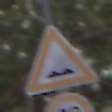
Verkehrszeichen: UnebeneFahrbahn
Zusatzzeichen unten: Geschwindigkeit90
Umgebung: Outdoor, Nature
Tageszeit: MorningAfternoon
Wetter: PartlyCloudy
Licht: Natural
Jahreszeit: NotSpecified
Kontrast: LowContrast